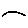
Label: fish